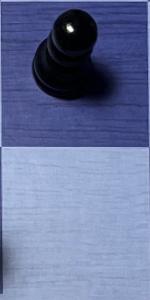
Label: Empty